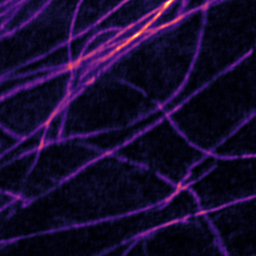
Label: Super-resolution Microtubules image